Question: Hello i build some application in wcf with winForms, when i run standart(vs 2012) element on form(button,labes...) all work fine,but when i add telerik components like Scheduler i getting error that say that i need to instal telerik.Scheduler to global assembly cache first, but i have this dll all ready.
Here the image of error and properties of dll:

On my local pc all works fine.
I am working on and i am runnig this apllication on .
Can any one help me to resolve this problem?
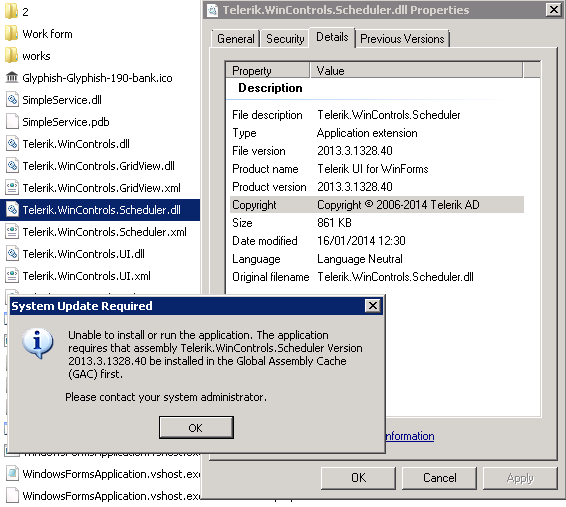
Answer: I resolved this problem like this:
1:Clean project and delete old files from Degub/bin.
2:Make sure all telerik dll's have the same version(end's .20 or .40) .
3:In Telerik dll's click properties, and then make Copy Local = true .
4:Rebuild the project.
After all this steps all start to work.